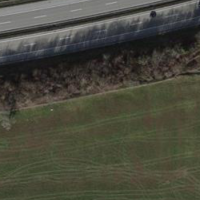
EUNIS habitat code: 57
Species observed at this site:
Milvus milvus